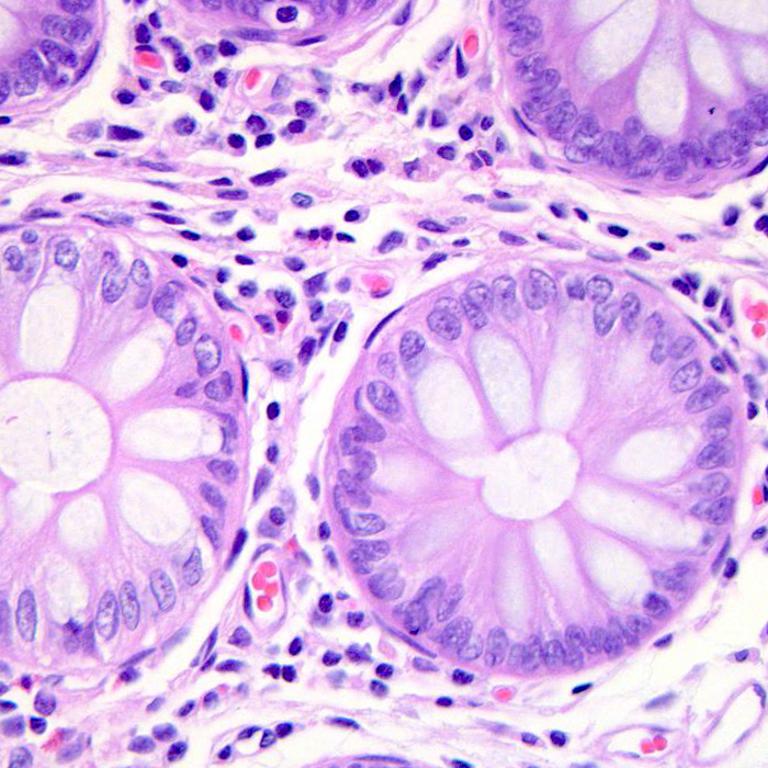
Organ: colon
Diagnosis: benign